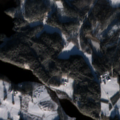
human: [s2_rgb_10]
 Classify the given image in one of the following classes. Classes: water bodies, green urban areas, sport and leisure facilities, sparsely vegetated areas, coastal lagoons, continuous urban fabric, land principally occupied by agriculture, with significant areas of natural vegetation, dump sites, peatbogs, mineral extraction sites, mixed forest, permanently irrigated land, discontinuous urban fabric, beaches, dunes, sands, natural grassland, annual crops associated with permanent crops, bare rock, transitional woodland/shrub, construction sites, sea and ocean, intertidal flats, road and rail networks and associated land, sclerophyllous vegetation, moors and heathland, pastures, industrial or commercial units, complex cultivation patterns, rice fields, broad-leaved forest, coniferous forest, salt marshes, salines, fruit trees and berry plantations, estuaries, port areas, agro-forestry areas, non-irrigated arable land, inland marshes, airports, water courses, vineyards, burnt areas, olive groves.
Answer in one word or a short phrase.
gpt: land principally occupied by agriculture, with significant areas of natural vegetation, coniferous forest, mixed forest, transitional woodland/shrub, water bodies